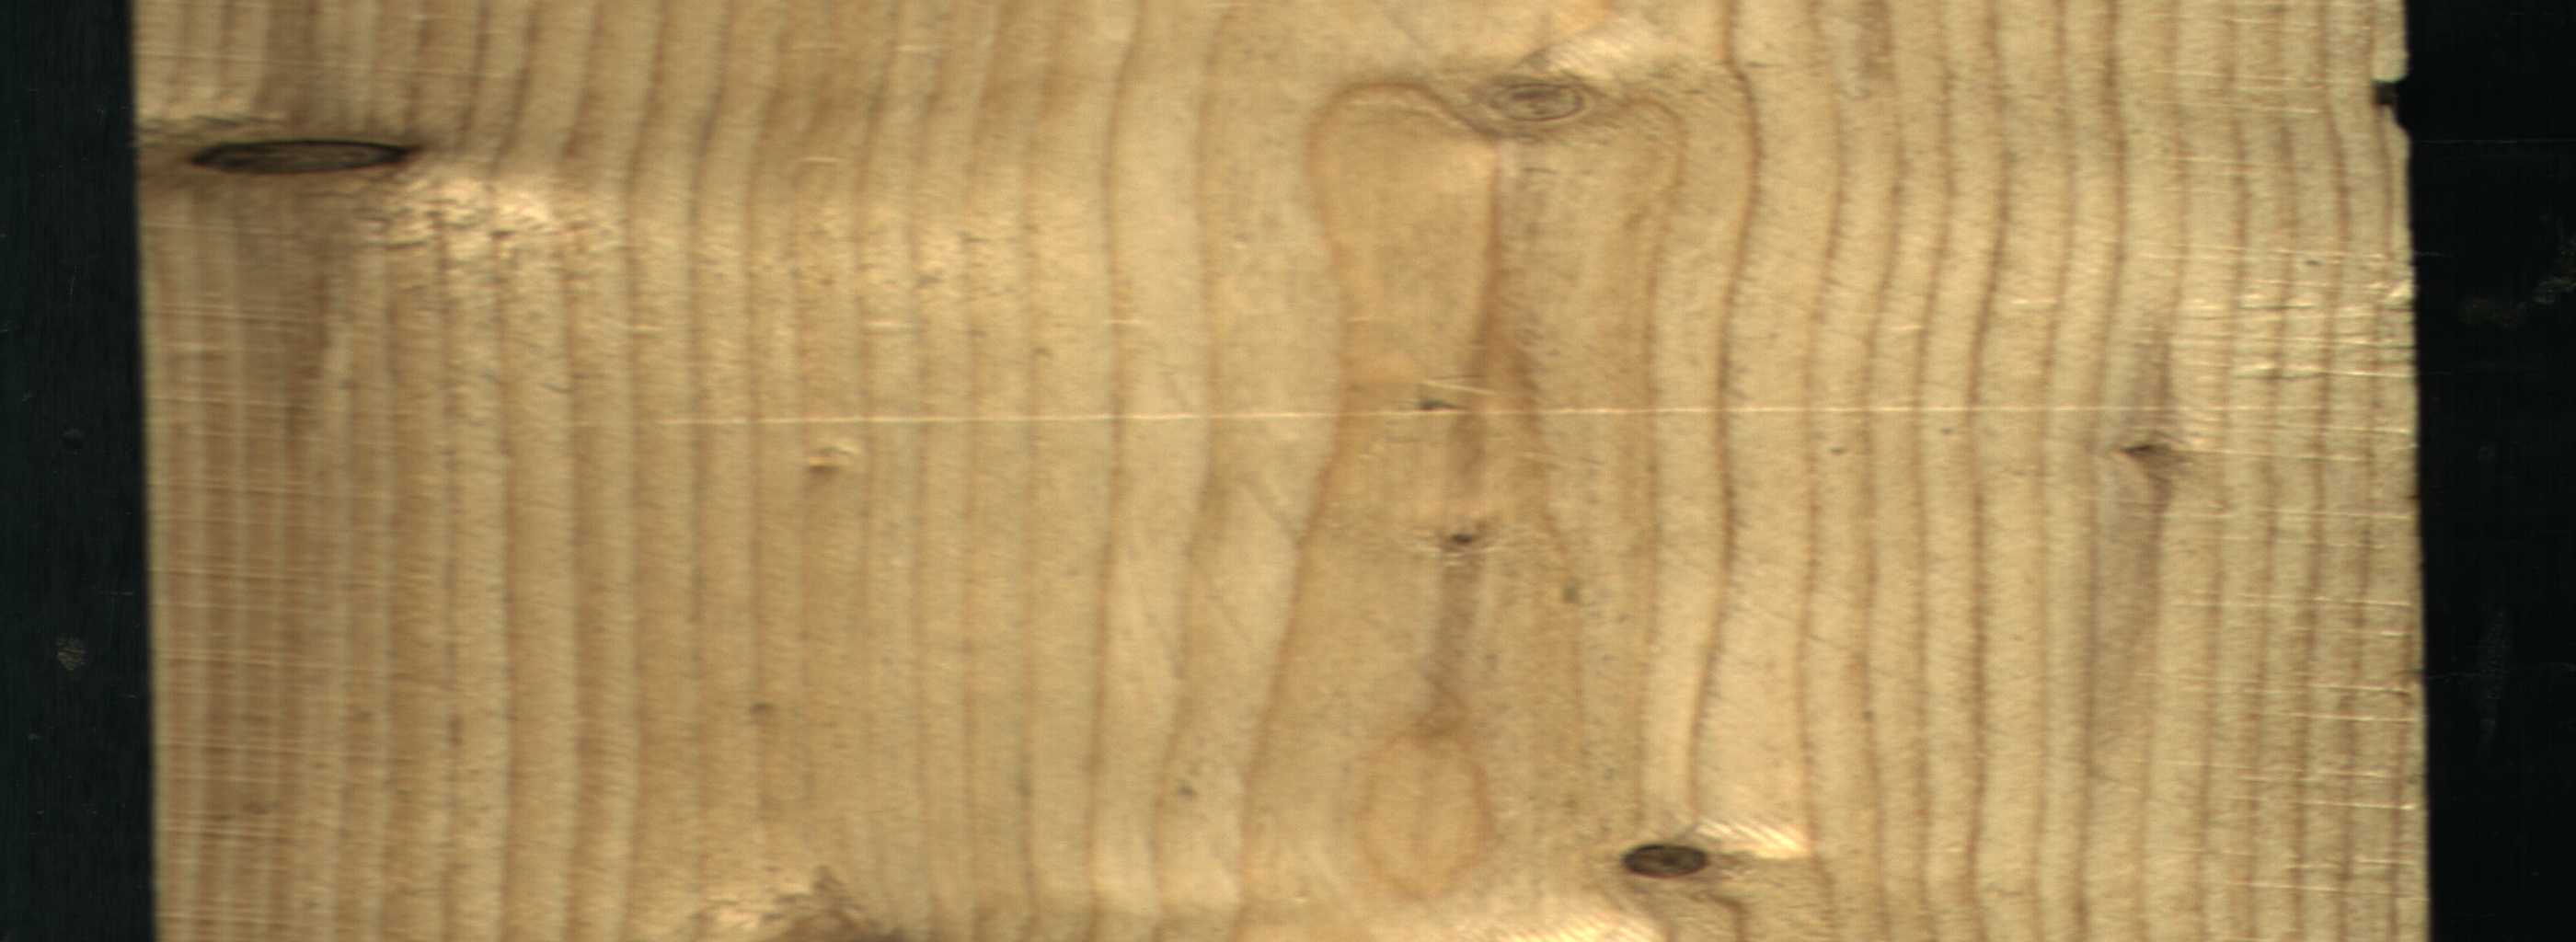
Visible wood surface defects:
Knot_missing
Dead_Knot
Dead_Knot
Live_Knot